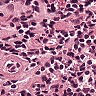
Metastatic tissue present: no